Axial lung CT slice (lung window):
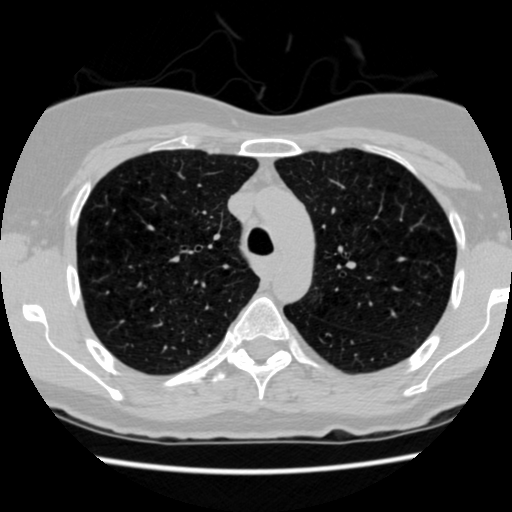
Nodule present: no